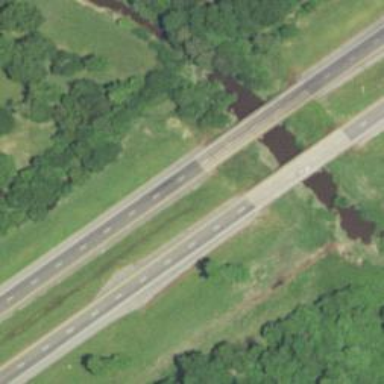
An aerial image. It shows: Viaduct bridge on motorway.